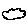
Label: cloud